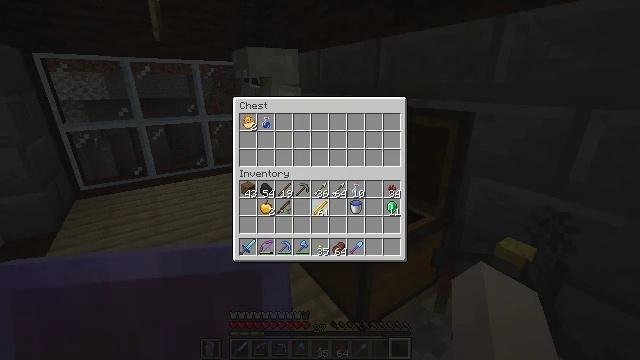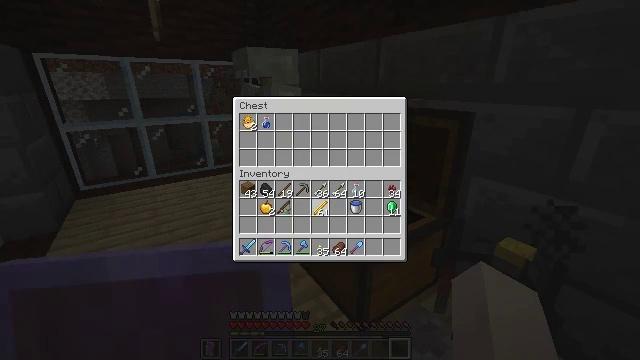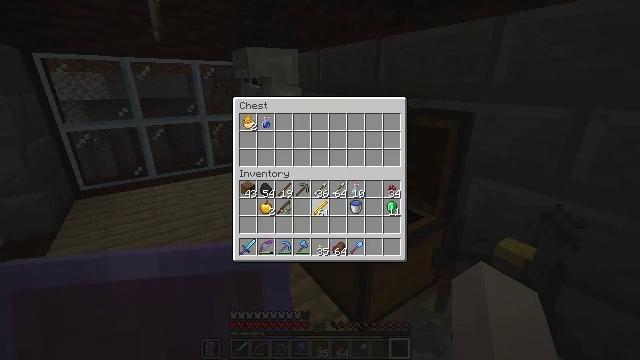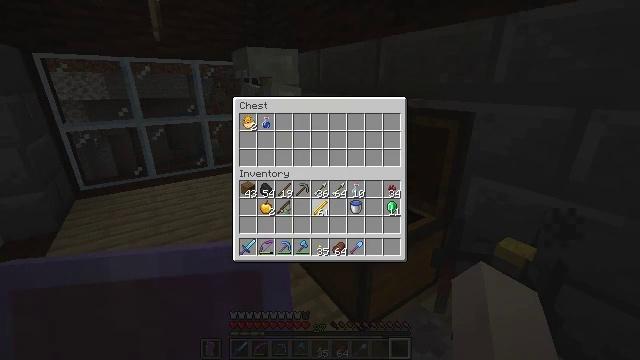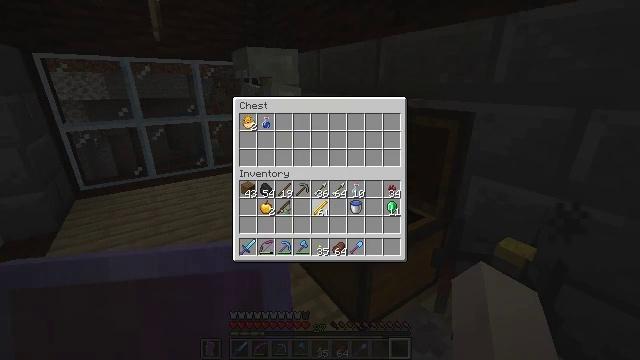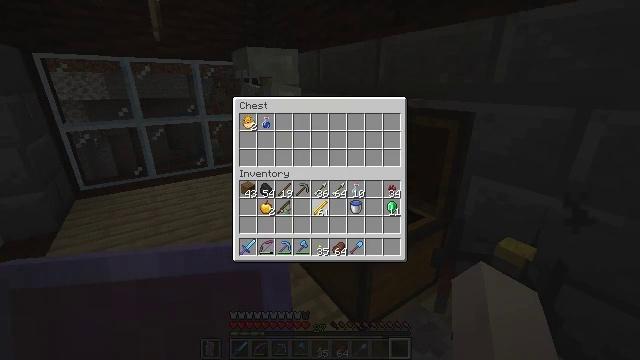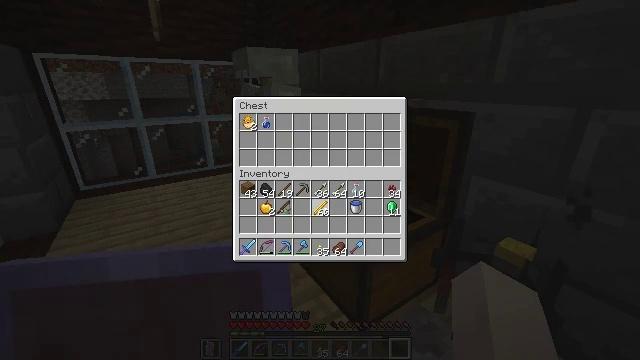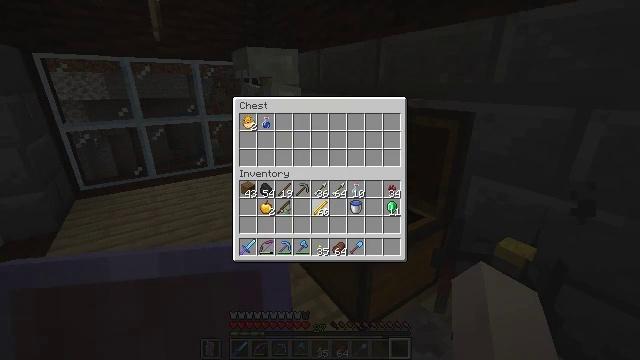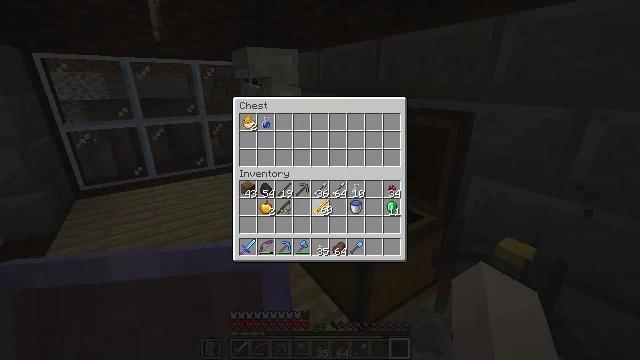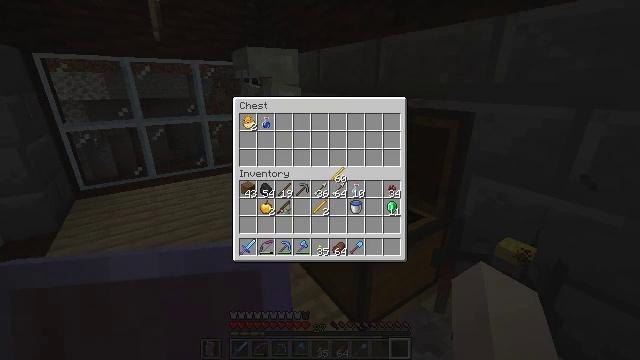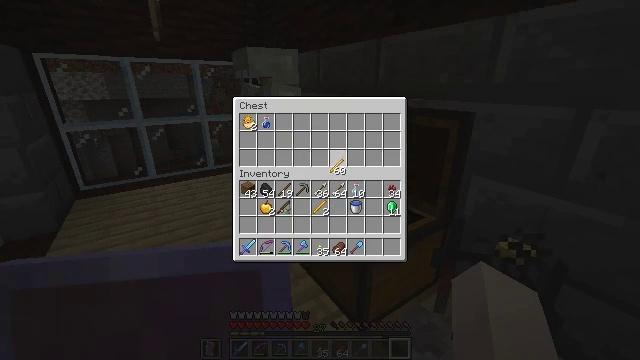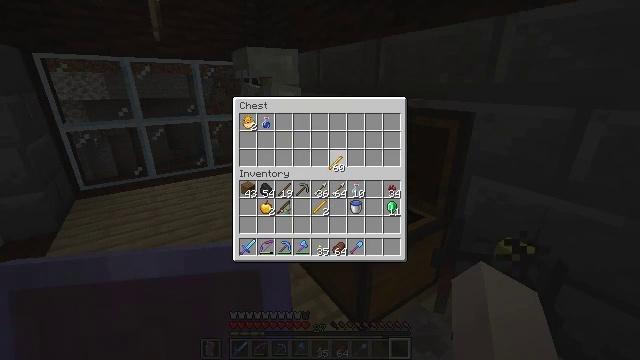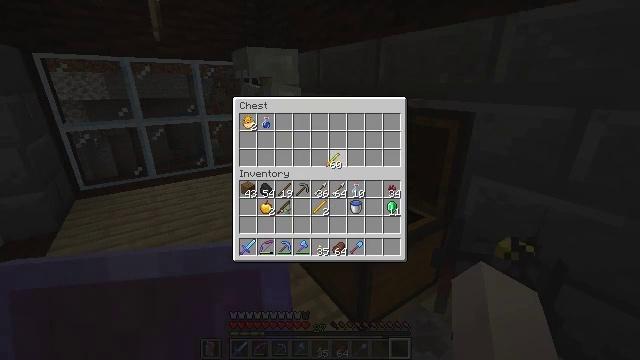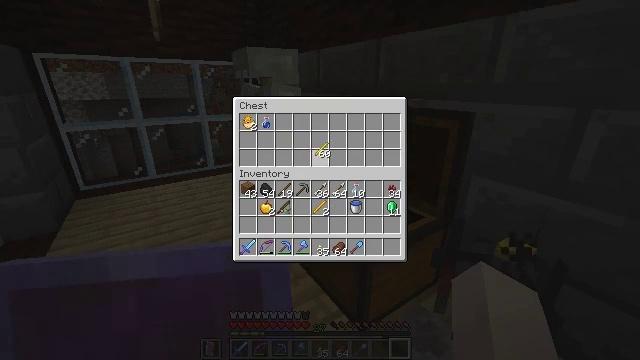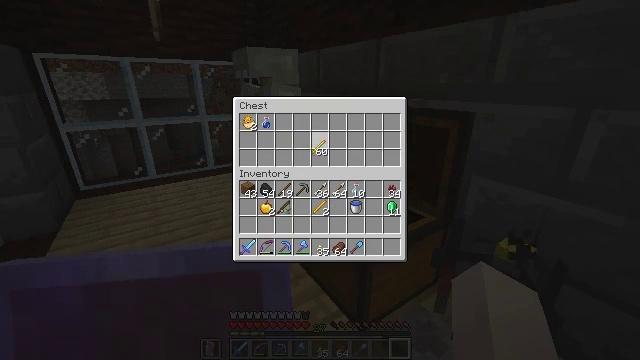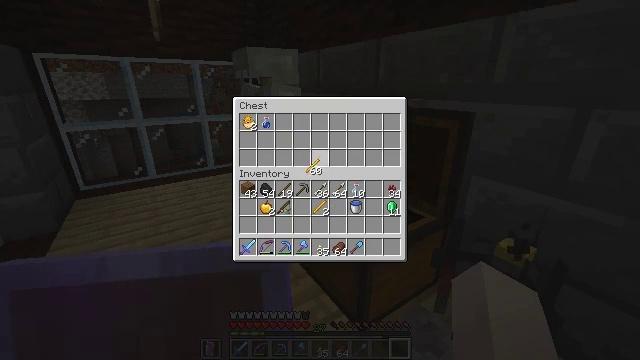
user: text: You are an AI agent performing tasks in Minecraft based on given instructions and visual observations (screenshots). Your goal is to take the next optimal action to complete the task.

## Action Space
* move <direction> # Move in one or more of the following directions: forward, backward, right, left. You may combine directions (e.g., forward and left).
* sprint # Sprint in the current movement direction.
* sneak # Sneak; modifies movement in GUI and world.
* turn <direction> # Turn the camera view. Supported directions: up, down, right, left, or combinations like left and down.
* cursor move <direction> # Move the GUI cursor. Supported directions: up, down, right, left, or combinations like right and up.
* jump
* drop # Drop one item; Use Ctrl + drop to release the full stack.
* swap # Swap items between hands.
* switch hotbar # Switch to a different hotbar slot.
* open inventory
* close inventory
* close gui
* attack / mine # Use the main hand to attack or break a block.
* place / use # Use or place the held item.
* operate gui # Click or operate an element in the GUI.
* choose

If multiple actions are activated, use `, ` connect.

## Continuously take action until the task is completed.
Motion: motion action
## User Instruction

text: Convert one blaze rod into blaze powder.
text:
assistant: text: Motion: choose
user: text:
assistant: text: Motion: choose
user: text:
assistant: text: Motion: choose
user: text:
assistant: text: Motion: choose
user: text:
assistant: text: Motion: choose
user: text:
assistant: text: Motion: no_op
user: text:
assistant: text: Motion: no_op
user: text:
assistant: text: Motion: no_op
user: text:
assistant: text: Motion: cursor move right and up
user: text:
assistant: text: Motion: cursor move up
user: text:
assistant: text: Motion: no_op
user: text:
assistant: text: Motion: no_op
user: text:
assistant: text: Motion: cursor move left and up
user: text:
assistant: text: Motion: no_op
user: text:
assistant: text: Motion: cursor move down
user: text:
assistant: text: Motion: cursor move down
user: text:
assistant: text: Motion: no_op
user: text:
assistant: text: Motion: no_op
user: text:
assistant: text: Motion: choose
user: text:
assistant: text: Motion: choose
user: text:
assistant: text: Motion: choose
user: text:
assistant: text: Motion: no_op
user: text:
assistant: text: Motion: no_op
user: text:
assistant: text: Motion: no_op
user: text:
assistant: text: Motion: choose
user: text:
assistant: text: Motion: choose
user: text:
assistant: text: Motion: no_op
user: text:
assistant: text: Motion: no_op
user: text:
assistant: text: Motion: no_op
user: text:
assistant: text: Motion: no_op